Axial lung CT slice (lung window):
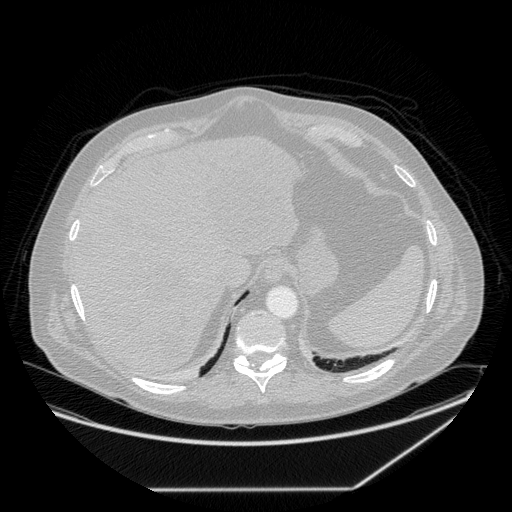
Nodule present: no